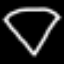
Label: diamond